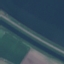
Land use / land cover: River